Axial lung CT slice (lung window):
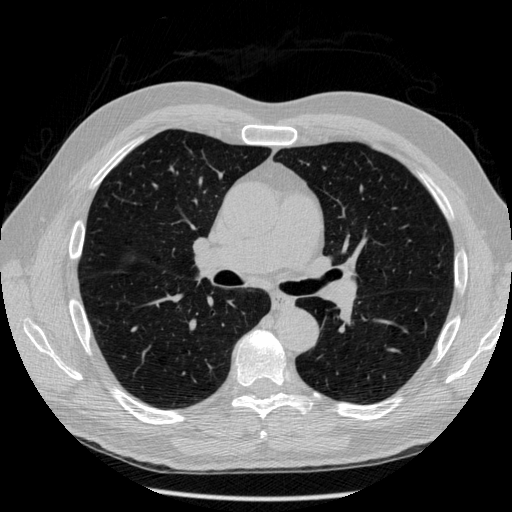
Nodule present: no